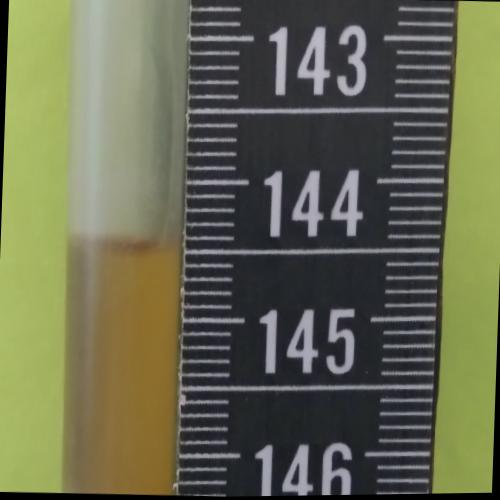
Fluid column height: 144.5 cm